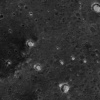
Atmospheric dust classification: not_dusty